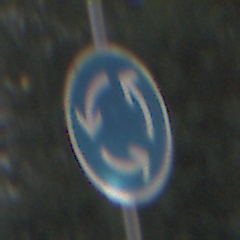
Verkehrszeichen: Kreisverkehr
Umgebung: Outdoor, Urban
Tageszeit: MorningAfternoon
Wetter: PartlyCloudy
Licht: Natural
Jahreszeit: NotSpecified
Kontrast: HighContrast